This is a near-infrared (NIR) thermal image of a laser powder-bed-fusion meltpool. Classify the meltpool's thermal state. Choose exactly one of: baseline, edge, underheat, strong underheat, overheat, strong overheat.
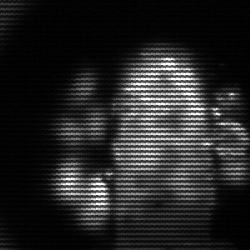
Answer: strong underheat